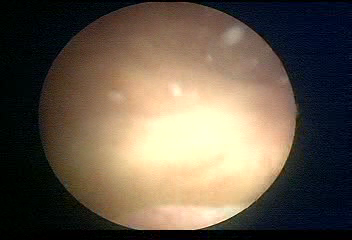
Modality: WLC
Class: Normal mucosa
Bladder cancer association: No